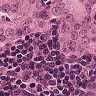
Metastatic tissue present: yes